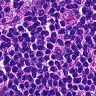
Metastatic tissue present: no